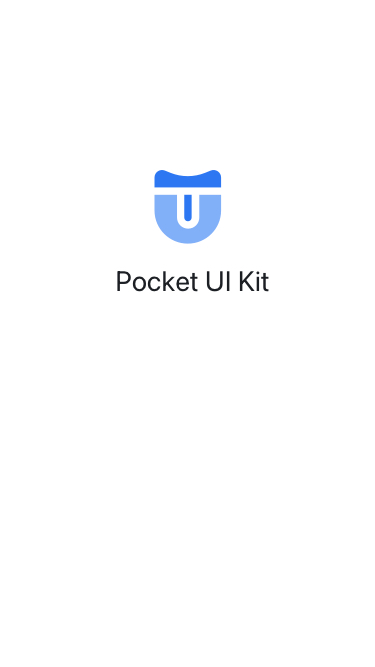
Text in this UI design:
Pocket UI Kit